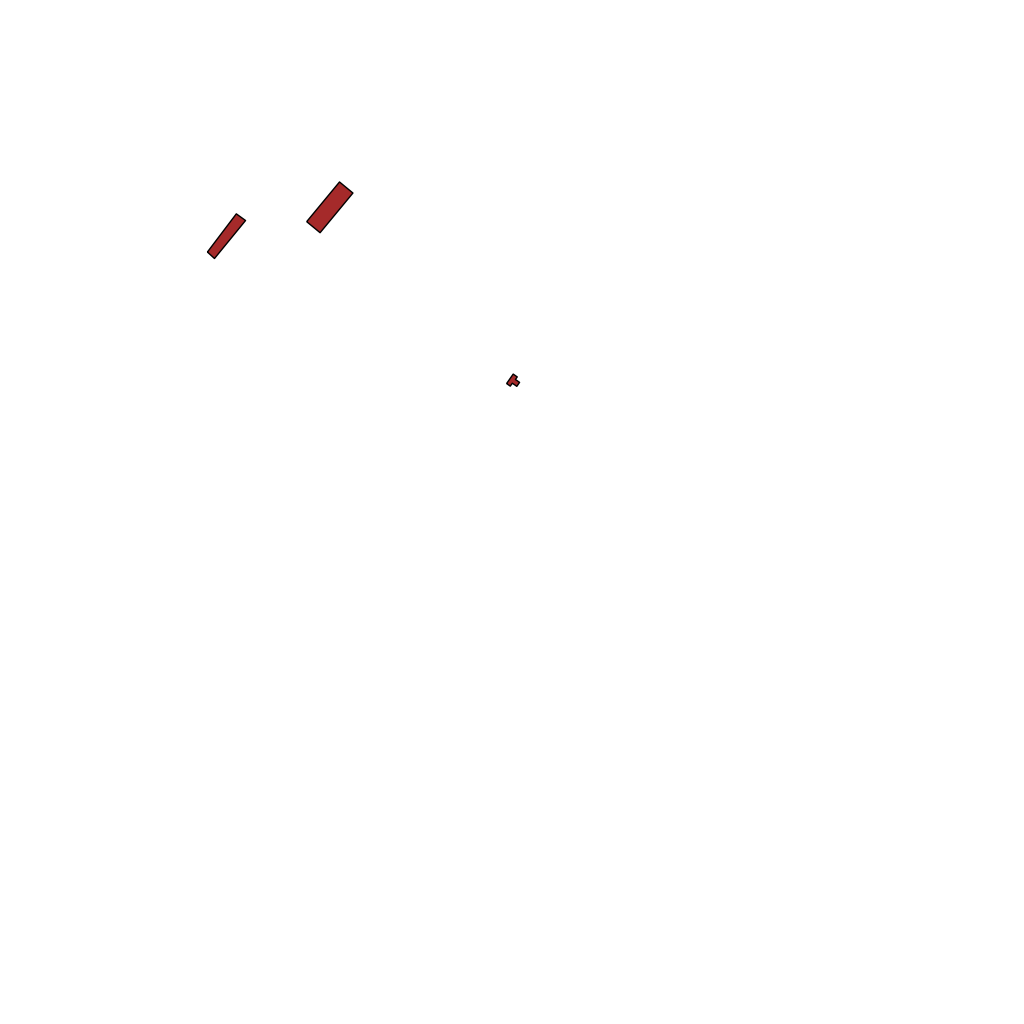
Tags: overhead vector_map, agriculture, recreation, individual_rise, density_1, Facility, 1.0 km²